Question: Explaining my code below, I'm trying to see if the userType is equals to admin and set it to either user or admin. Unfortunately my if condition is not working and I have no idea how to go into the else statement. Currently I'm logged into the dummy user email.

'''
firebase.auth().onAuthStateChanged((user) => {
console.log(user.email);
console.log(user.uid);
var standardUserType = "user";
//firebase().database().ref('adminUIDs').equalTo(user.uid);
//firebase().database().ref().child('accounts').child(user.uid).orderByChild('userType').equalTo(standardUserType).on("value", function(snapshot) {
firebase().database().ref('adminUIDs').equalTo(user.uid).on("value", function(snapshot) {
if (snapshot.exists() && user) {
console.log("[admin] user data has been pushed to database");
firebase.database().ref().child('accounts').child(user.uid).set({
email: user.email,
userId: user.uid,
userType: "admin"
})
}else{
console.log("[user] user data has been pushed to database");
firebase.database().ref().child('accounts').child(user.uid).set({
email: user.email,
userId: user.uid,
userType: "user"
})
}
});
console.log(checkUserType);
});
'''
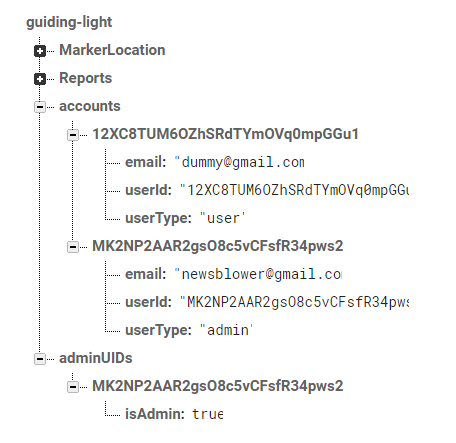
Answer: You're trying to look up a node whose you know. For that you don't need a query, but can use a direct lookup (which also has the advantage that it happens at a fixed speed, not depending on the number of child nodes under 'adminUIDs').
The code for it is:
'''
firebase().database().ref('adminUIDs').child(user.uid).on("value", function(snapshot) {
firebase.database().ref().child('accounts').child(user.uid).set({
email: user.email,
userId: user.uid,
userType: snapshot.exists() ? "admin" : "user"
})
});
'''
I also simplified your 'if' condition into a ternary expression, to reduce the amount of duplicate code.